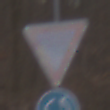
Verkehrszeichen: VorfahrtGewaehren
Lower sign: Kreisverkehr
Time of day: MorningAfternoon
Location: Outdoor (Nature)
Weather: Overcast
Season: Autumn
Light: Natural